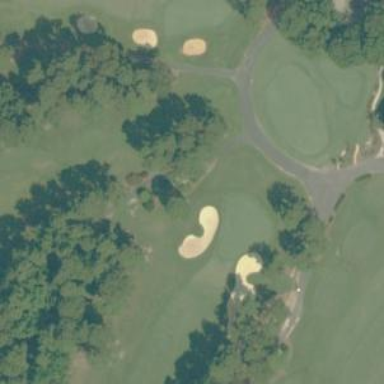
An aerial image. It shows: Path used for both walking and golf.